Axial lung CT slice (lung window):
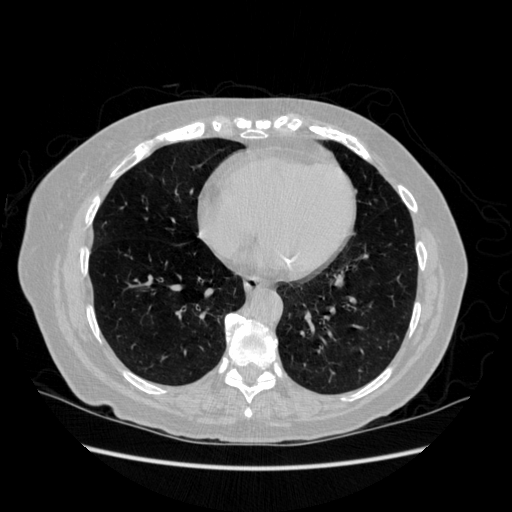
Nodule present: no